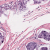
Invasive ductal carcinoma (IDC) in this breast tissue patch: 0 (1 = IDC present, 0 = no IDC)